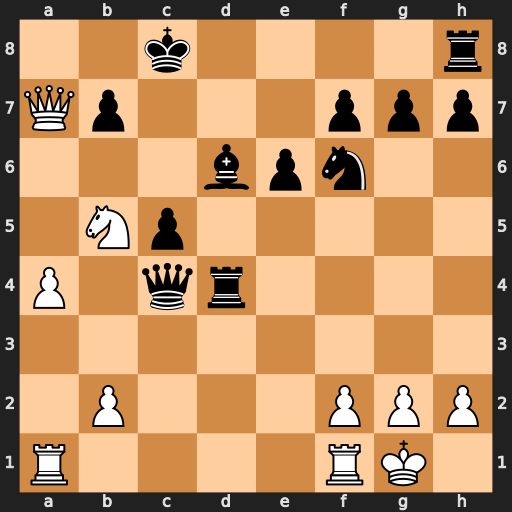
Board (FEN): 2k4r/Qp3ppp/3bpn2/1Np5/P1qr4/8/1P3PPP/R4RK1
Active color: w
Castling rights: -
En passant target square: -
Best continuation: Nxd6+ Rxd6 Qa8+ Kd7 Qxh8